Pattern: Repeat
Description: Randomly repeat an image for several times.
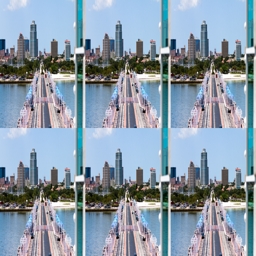
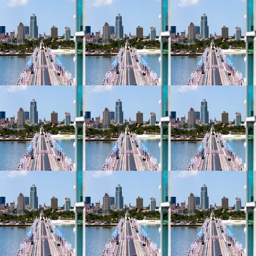
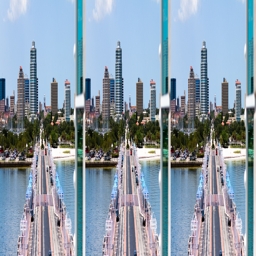
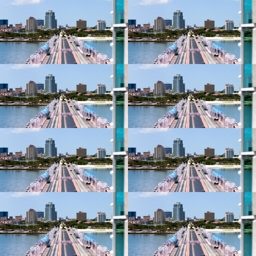